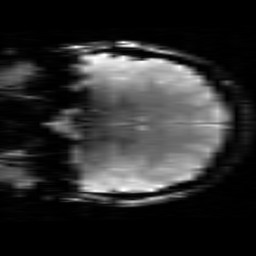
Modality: T2starw
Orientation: coronal
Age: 20
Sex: female
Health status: healthy
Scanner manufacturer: siemens
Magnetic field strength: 3 T
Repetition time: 0.7 s
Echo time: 0.02 s